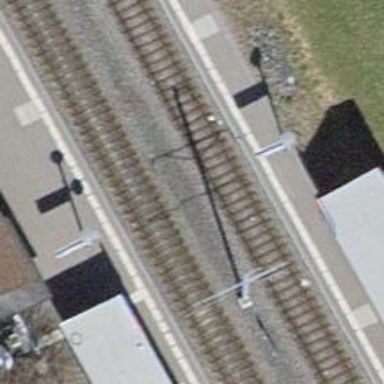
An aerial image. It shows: Stop position for public transport on the railway.